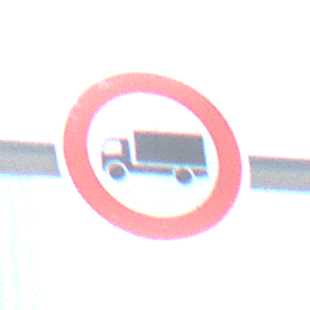
Verkehrszeichen: VerbotFuerKraftfahrzeugeUeberDreiKommaFuenfTonnen
Umgebung: Outdoor, Urban
Tageszeit: MorningAfternoon
Wetter: PartlyCloudy
Licht: Natural
Jahreszeit: NotSpecified
Kontrast: LowContrast